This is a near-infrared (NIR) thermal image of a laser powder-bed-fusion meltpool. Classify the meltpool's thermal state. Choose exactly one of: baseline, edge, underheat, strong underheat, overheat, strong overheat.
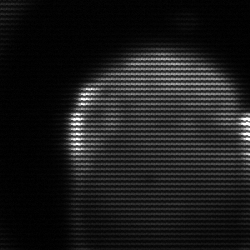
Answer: edge